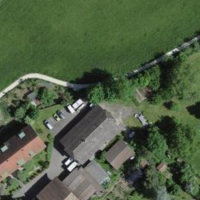
EUNIS habitat code: 25
Species observed at this site:
Urtica dioica